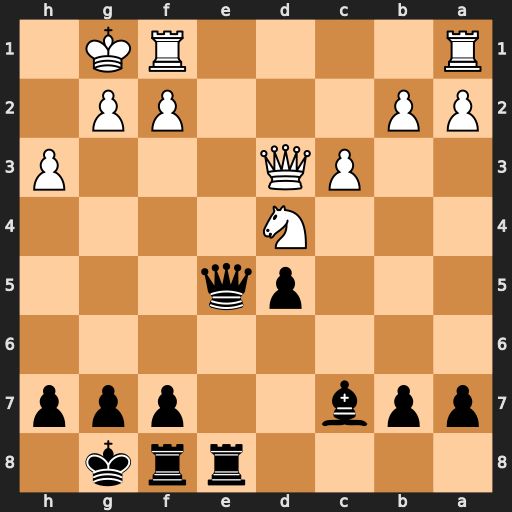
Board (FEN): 4rrk1/ppb2ppp/8/3pq3/3N4/2PQ3P/PP3PP1/R4RK1
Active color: b
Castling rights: -
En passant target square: -
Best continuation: Qh2#